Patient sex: M
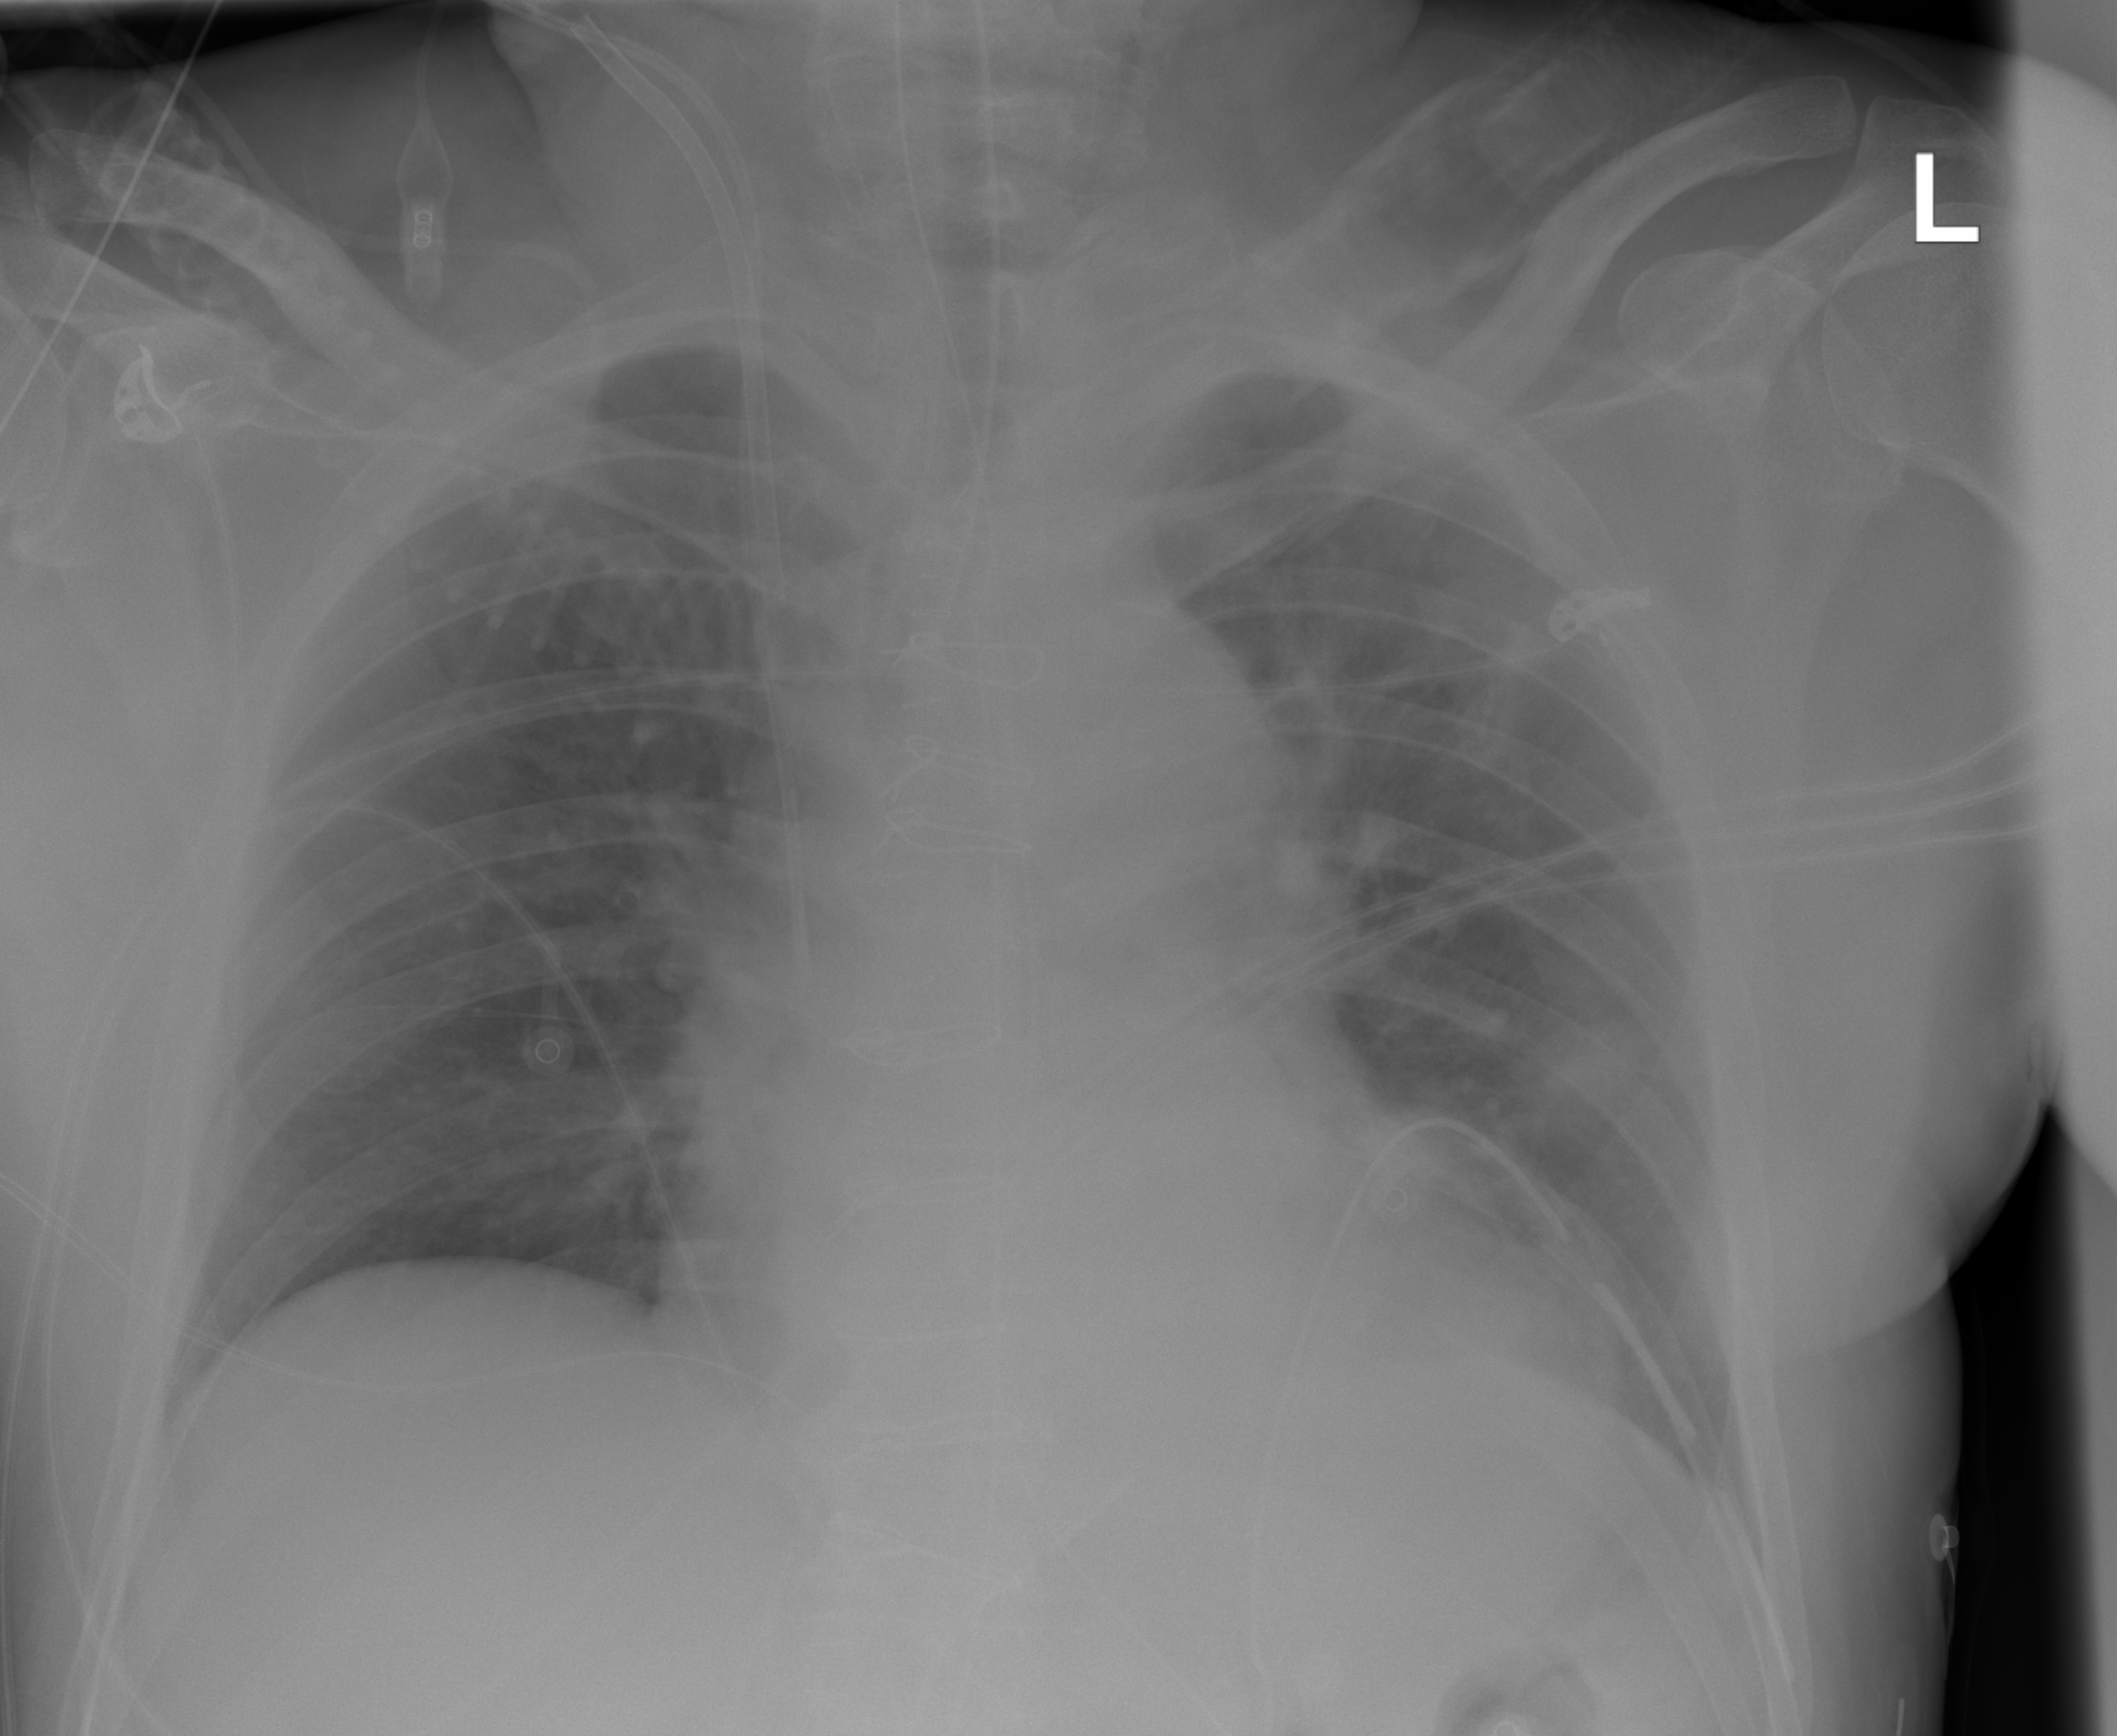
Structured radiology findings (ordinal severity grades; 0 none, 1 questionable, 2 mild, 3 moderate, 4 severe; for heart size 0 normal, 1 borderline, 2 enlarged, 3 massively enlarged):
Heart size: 2
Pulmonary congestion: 3
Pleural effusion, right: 0
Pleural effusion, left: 0
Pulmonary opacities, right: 2
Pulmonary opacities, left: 2
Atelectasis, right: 0
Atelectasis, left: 0